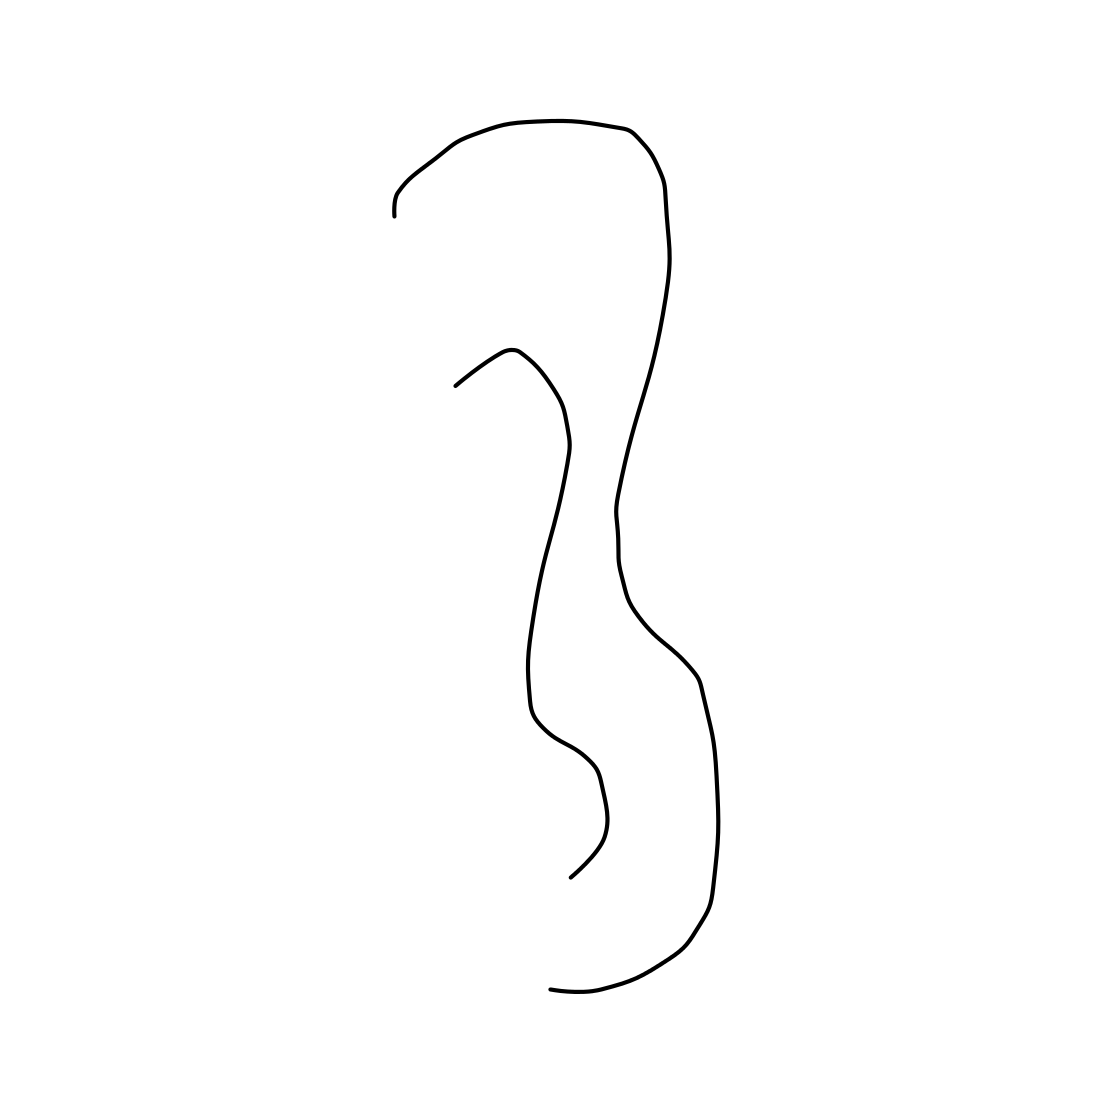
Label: ear